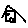
Label: house